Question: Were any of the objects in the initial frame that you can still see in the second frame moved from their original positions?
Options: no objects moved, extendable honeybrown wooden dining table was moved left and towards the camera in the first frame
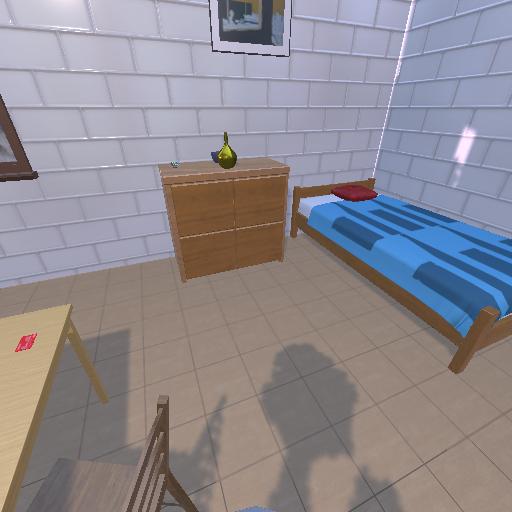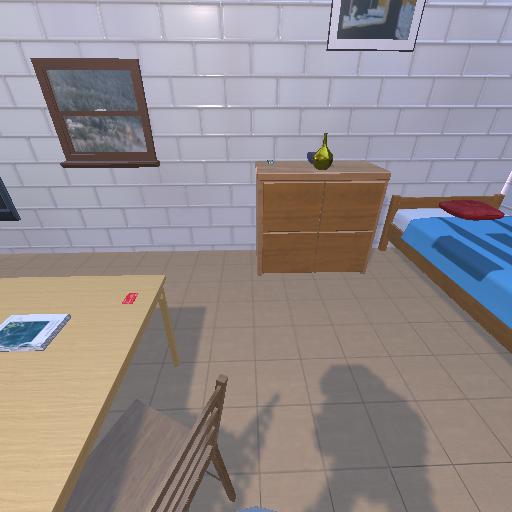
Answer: no objects moved